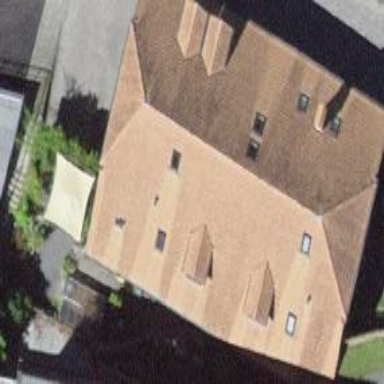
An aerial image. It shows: Residential building.